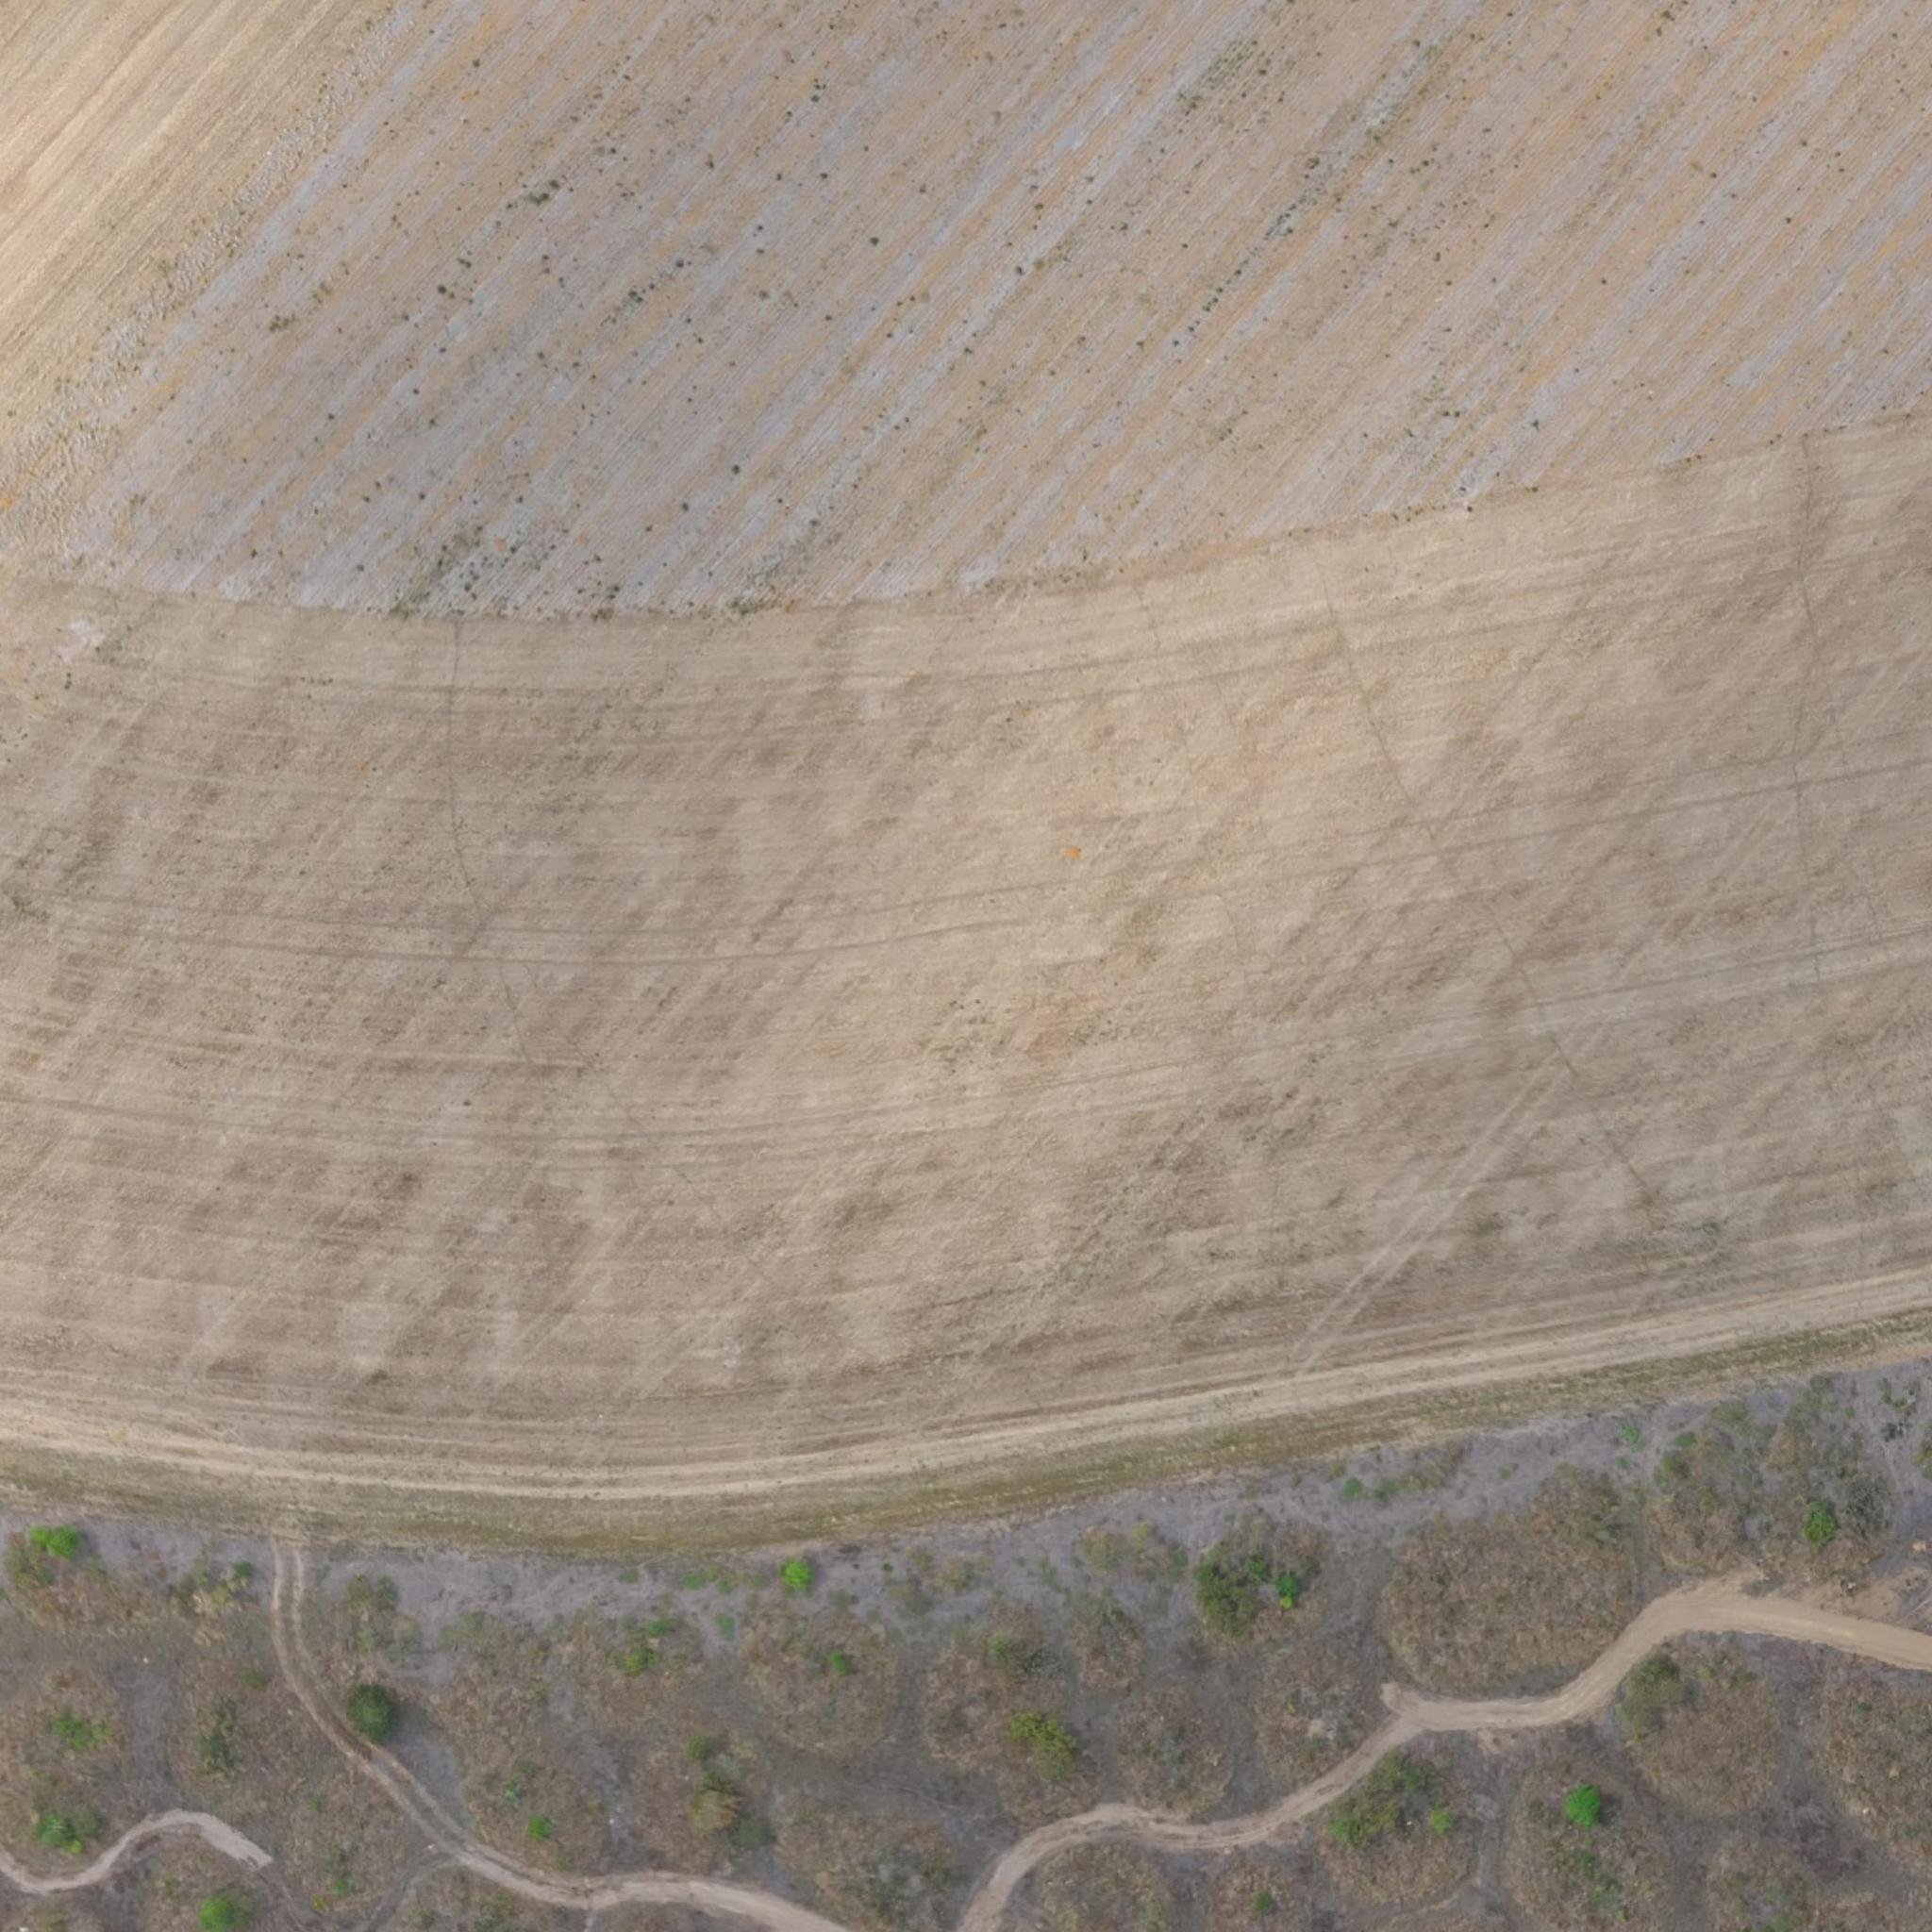
Biome: Cerrado